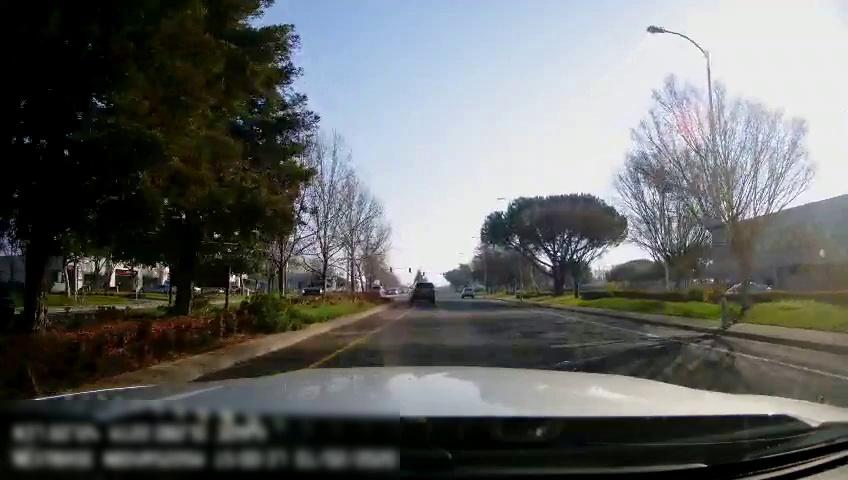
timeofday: Day
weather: Sunny
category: Drivable Space
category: Vehicles | SUV
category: Vehicles | SUV
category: Vehicles | Truck
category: Lanes | Alternate Lane
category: Lanes | Alternate Lane